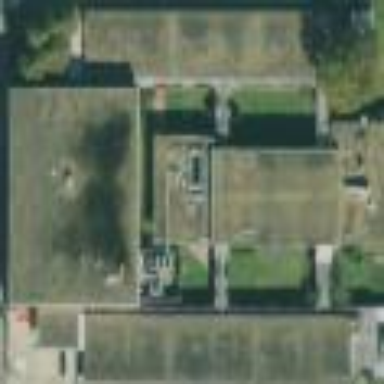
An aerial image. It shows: School building.